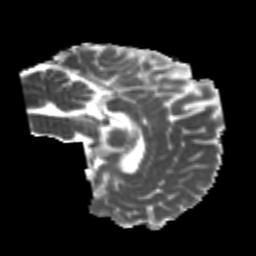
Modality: MD
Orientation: sagittal
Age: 23
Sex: male
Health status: healthy
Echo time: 0.074 s